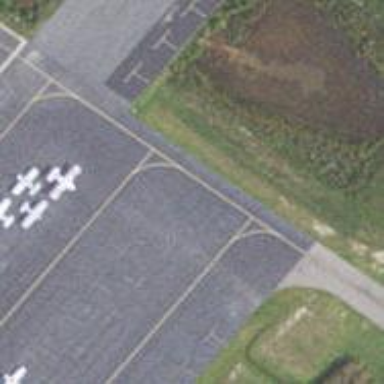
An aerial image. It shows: View of taxiway at the airport.